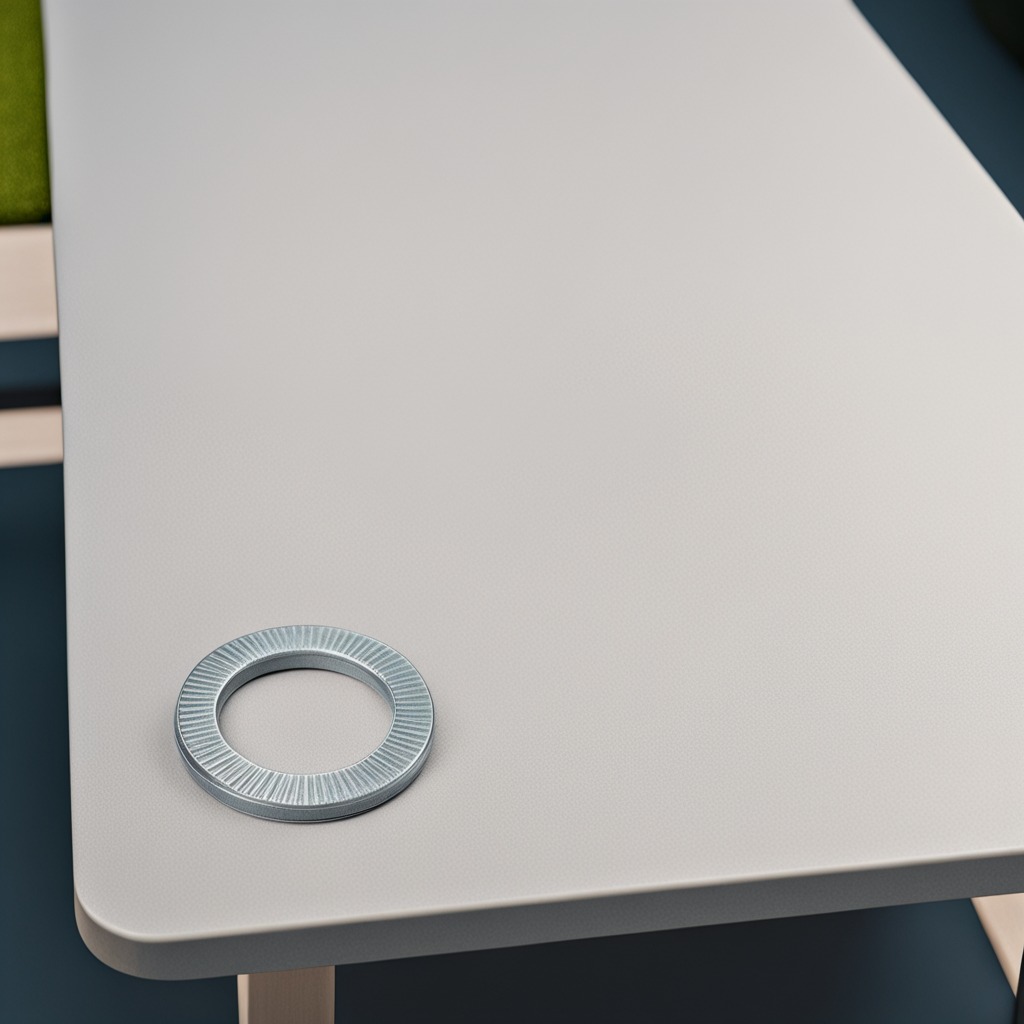
A flat metal washer is lying on the table.